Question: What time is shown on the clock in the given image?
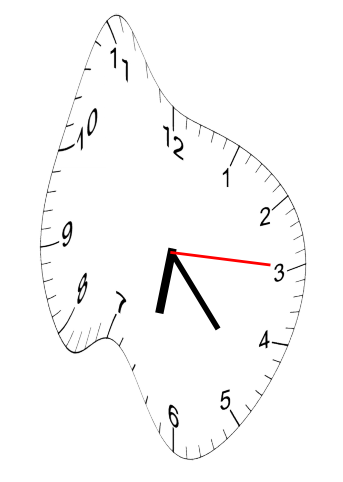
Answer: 06:23:15